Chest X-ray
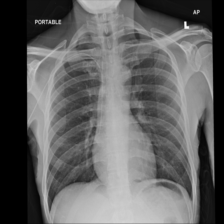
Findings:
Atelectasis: negative
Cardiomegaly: negative
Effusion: negative
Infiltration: negative
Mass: negative
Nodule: negative
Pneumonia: negative
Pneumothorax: negative
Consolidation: negative
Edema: negative
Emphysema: negative
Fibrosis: negative
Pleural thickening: negative
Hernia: negative